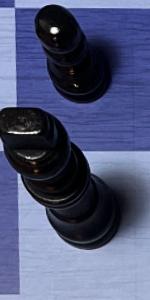
Label: King_Black